Question: I am using opencv 2.4.8 and studio 2013, n i am getting a run time error.my main code is this..
'''
#include<opencv2\core\core.hpp>
#include<opencv2\highgui\highgui.hpp>
#include<opencv2\imgproc\imgproc.hpp>
#include"SIFT.h"
#include<iostream>
#include<stdio.h>
#include<conio.h>
using namespace cv;
using namespace std;
int main()
{
cout << "hello";
Mat image = imread("abc.jpg",0);
cout << image.channels() << endl;
SIFT controller(image);
controller.DoSIFT();
waitKey(100000);
}
'''
and my header file code is as below
'''
#include<opencv2\core\core.hpp>
#include<opencv2\highgui\highgui.hpp>
#include<opencv2\imgproc\imgproc.hpp>
#include<iostream>
using namespace cv;
using namespace std;
class SIFT{
private:
Mat image_orig;
Mat Scale_spaces[4][6];
Mat LOG_img[4][4];
Mat Extrema[4][2];
Mat image_temp;
Mat middle, up, down;
void BuildScaleSpace()
{
cout << "in build space" <<endl;
int i, j;
//image should be in grey scale
cout << endl<<image_temp.rows << image_temp.cols << endl;
GaussianBlur(image_temp, image_temp, cv::Size(5, 5), 0.5);
resize(image_temp, image_temp, Size(image_temp.cols * 2, image_temp.rows * 2), 0, 0, 1);
cout << image_temp.rows << image_temp.cols << endl;
Scale_spaces[0][0] =image_temp;
cout << endl << image_temp.rows << image_temp.cols << endl;
GaussianBlur(Scale_spaces[0][0], Scale_spaces[0][0], cv::Size(5, 5), 1);
double int_sigma = sqrt(2) / 2;
double sigma = int_sigma;;
double mid;
double power = 1.0;
for (i = 0; i < 4; i++)
{
if (i>0)
{
sigma = mid;
Scale_spaces[i][0] = image_temp;
resize(image_temp, Scale_spaces[i][0], Size(image_temp.cols / power, image_temp.rows / power), 0, 0, 1);
cout << endl << "after resizing" << Scale_spaces[i][0].rows << Scale_spaces[i][0].cols << endl;
}
for (j = 1; j <= 5; j++)
{
if (j == 2)
mid = sigma;
// printf(" %f ", sigma);
GaussianBlur(Scale_spaces[i][j-1], Scale_spaces[i][j], cv::Size(5, 5), sigma);
sigma = sigma*sqrt(2);
}
// printf("
");
power = power * 2;
}
}
void ShowScaleSpace()
{
cout << "
show scale
";
namedWindow("image", CV_WINDOW_AUTOSIZE);
int i, j;
for (i = 0; i < 4; i++)
{
for (j = 0; j <= 5; j++)
{
cout << i<<" "<<j<<endl;
cout << Scale_spaces[i][j].rows<<" " << Scale_spaces[i][j].cols << endl;
imshow("image", Scale_spaces[i][j]);
cvWaitKey(700);
}
}
}
void FindLOG()
{
cout << endl << "IN LOG " << endl;
int i;
int j;
for (i = 0; i < 4; i++)
{
for (j = 1; j < 5; j++)
{
addWeighted(Scale_spaces[i][j], 1, Scale_spaces[i][j + 1], -1,0, LOG_img[i][j - 1]);
}
}
}
void FindMaxMin()
{
cout << endl << "IN findmaxmin " << endl;
int i;
int j;
int xiter, yiter;
for (i = 0; i < 4; i++)
{
for (j = 1; j < 3; j++)
{
std::cout << LOG_img[i][j].channels();
middle = LOG_img[i][j].clone();
up = LOG_img[i][j - 1].clone();
down = LOG_img[i][j + 1].clone();
for (yiter = 1; yiter < middle.rows-1; yiter++)
{
for (xiter = 1; xiter < middle.cols-1; xiter++)
{
cout << i << " " << j << " " << yiter << " " << xiter<< " "<<endl;
double currentPixel = middle.at<uchar>(yiter, xiter);
cout << "1 ";
// Check for a maximum
if (cout << "helllo 2hhukjhgkj"&&currentPixel> middle.at<uchar>(yiter, xiter + 1) &&
currentPixel> middle.at<uchar>(yiter, xiter - 1) &&
currentPixel > middle.at<uchar>(yiter + 1, xiter) &&
currentPixel > middle.at<uchar>(yiter + 1, xiter - 1) &&
currentPixel > middle.at<uchar>(yiter, xiter + 1) &&
currentPixel > middle.at<uchar>(yiter - 1, xiter) &&
currentPixel > middle.at<uchar>(yiter - 1, xiter + 1) &&
currentPixel > middle.at<uchar>(yiter - 1, xiter - 1) &&
currentPixel > up.at<uchar>(yiter, xiter) &&
currentPixel > up.at<uchar>(yiter, xiter + 1) &&
currentPixel > up.at<uchar>(yiter, xiter - 1) &&
currentPixel > up.at<uchar>(yiter + 1, xiter) &&
currentPixel > up.at<uchar>(yiter + 1, xiter - 1) &&
currentPixel > up.at<uchar>(yiter, xiter + 1) &&
currentPixel > up.at<uchar>(yiter - 1, xiter) &&
currentPixel > up.at<uchar>(yiter - 1, xiter + 1) &&
currentPixel > up.at<uchar>(yiter - 1, xiter - 1) &&
currentPixel > down.at<uchar>(yiter, xiter) &&
currentPixel > down.at<uchar>(yiter, xiter + 1) &&
currentPixel > down.at<uchar>(yiter, xiter - 1) &&
currentPixel > down.at<uchar>(yiter + 1, xiter) &&
currentPixel > down.at<uchar>(yiter + 1, xiter - 1) &&
currentPixel > down.at<uchar>(yiter, xiter + 1) &&
currentPixel > down.at<uchar>(yiter - 1, xiter) &&
currentPixel > down.at<uchar>(yiter - 1, xiter + 1) &&
currentPixel > down.at<uchar>(yiter - 1, xiter - 1)
)
{
cout << "inside, updating extrema ";
Extrema[i][j - 1].at<uchar>(xiter, yiter) = 255;
}
else if (currentPixel< middle.at<uchar>(yiter, xiter + 1) &&
currentPixel< middle.at<uchar>(yiter, xiter - 1) &&
currentPixel < middle.at<uchar>(yiter + 1, xiter) &&
currentPixel < middle.at<uchar>(yiter + 1, xiter - 1) &&
currentPixel < middle.at<uchar>(yiter, xiter + 1) &&
currentPixel < middle.at<uchar>(yiter - 1, xiter) &&
currentPixel < middle.at<uchar>(yiter - 1, xiter + 1) &&
currentPixel < middle.at<uchar>(yiter - 1, xiter - 1) &&
currentPixel < up.at<uchar>(yiter, xiter) &&
currentPixel < up.at<uchar>(yiter, xiter + 1) &&
currentPixel < up.at<uchar>(yiter, xiter - 1) &&
currentPixel < up.at<uchar>(yiter + 1, xiter) &&
currentPixel < up.at<uchar>(yiter + 1, xiter - 1) &&
currentPixel < up.at<uchar>(yiter, xiter + 1) &&
currentPixel < up.at<uchar>(yiter - 1, xiter) &&
currentPixel < up.at<uchar>(yiter - 1, xiter + 1) &&
currentPixel < up.at<uchar>(yiter - 1, xiter - 1) &&
currentPixel < down.at<uchar>(yiter, xiter) &&
currentPixel < down.at<uchar>(yiter, xiter + 1) &&
currentPixel < down.at<uchar>(yiter, xiter - 1) &&
currentPixel < down.at<uchar>(yiter + 1, xiter) &&
currentPixel < down.at<uchar>(yiter + 1, xiter - 1) &&
currentPixel < down.at<uchar>(yiter, xiter + 1) &&
currentPixel < down.at<uchar>(yiter - 1, xiter) &&
currentPixel < down.at<uchar>(yiter - 1, xiter + 1) &&
currentPixel < down.at<uchar>(yiter - 1, xiter - 1)
)
{
Extrema[i][j - 1].at<uchar>(xiter, yiter) = 255;
}
else
Extrema[i][j - 1].at<uchar>(xiter, yiter) = 0;
}
}
}
}
}
public:
SIFT(Mat Image)
{
image_orig = Image;
image_temp = Image;
}
void DoSIFT()
{
BuildScaleSpace();
//ShowScaleSpace();
FindLOG();
FindMaxMin();
}
};
'''
the build is successful but, at the run time it is showing the following error.

the error might be in the FindMaxMin() function and in this line
'''
currentPixel> middle.at<uchar>(yiter, xiter + 1)
'''
But I am not able to rectify it.
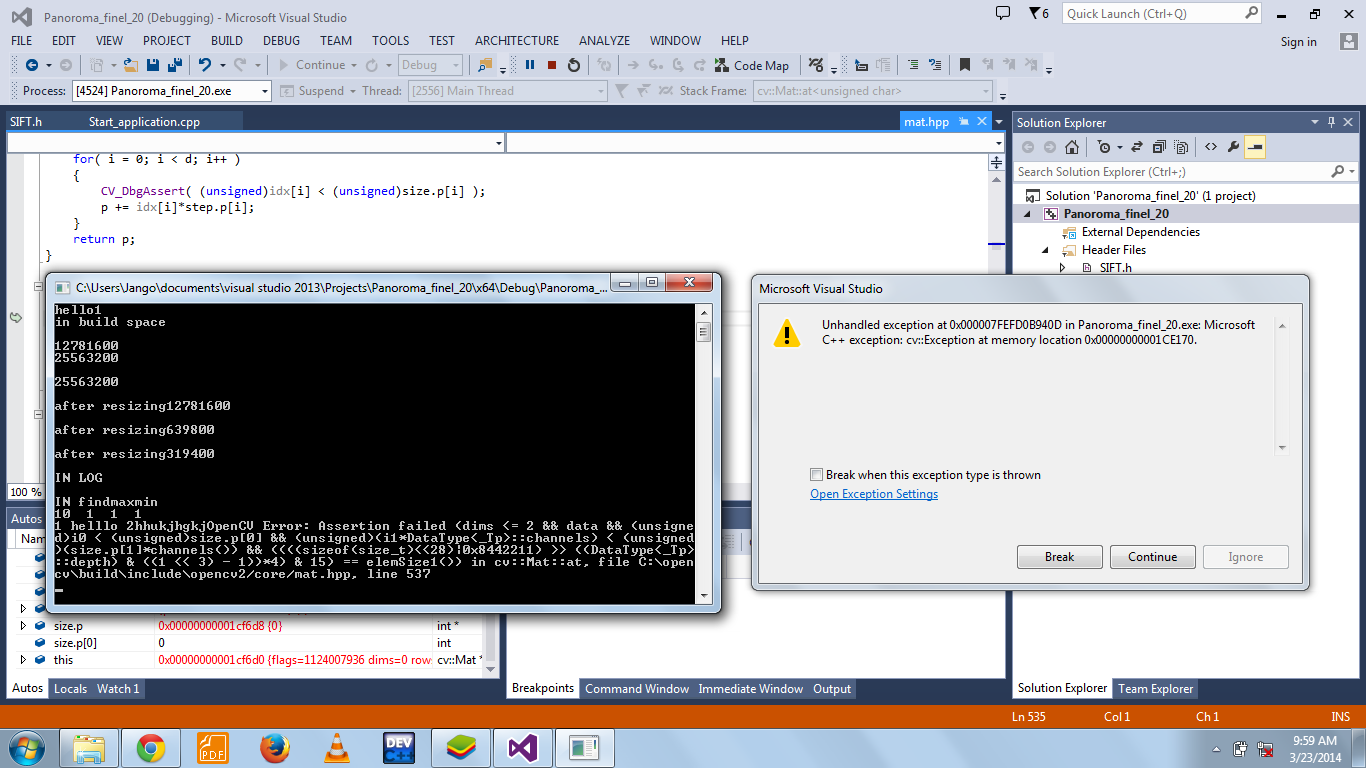
Answer: Sorry, @user2396315, I didn't visit here constantly.
The problem is You didn't initial "Extrema", with Mat::create() with correct size and type.
You only declared it "Mat Extrema[4][2];"
So after the if else...
'''
Extrema[i][j - 1].at<uchar>(xiter, yiter) = ??? ;
'''
will access an empty Mat "Extrema[i][j - 1]".
You may put
'''
if( Extrema[i][j - 1].empty() == true )
cerr << "Fatal error" << endl ;
'''
before it and you will see.
Always check your Mat by Mat::empty() before you use it.
That is what I meant "Check the size" at this <URL>. I didn't mean to check the size of arrays.
Remember, "Assertion failed" usually means you have passed an empty Mat or Mat with incorrect size as expectation.